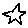
Label: star